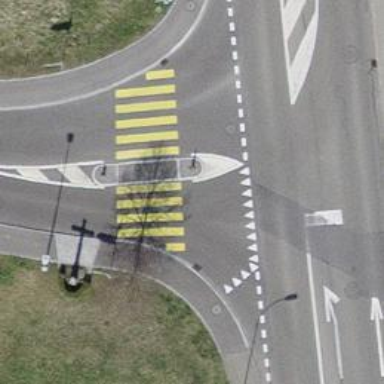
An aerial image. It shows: Uncontrolled zebra crossing with central island.